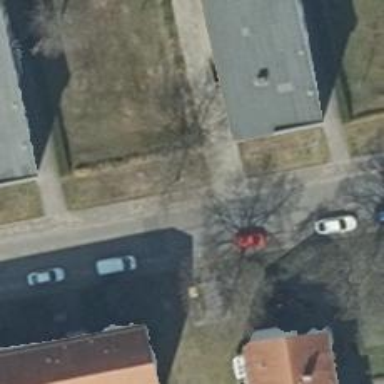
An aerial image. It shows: Living street.